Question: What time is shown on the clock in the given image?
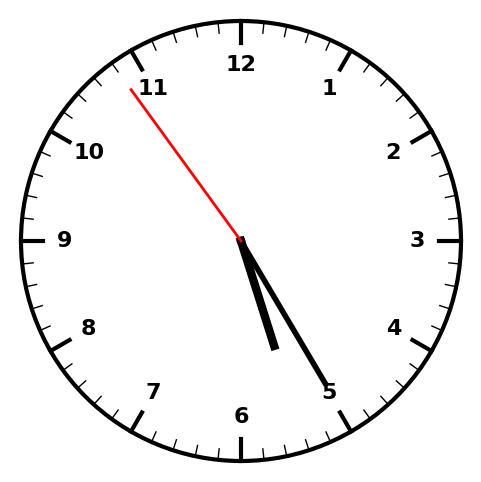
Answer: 05:24:54